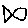
Label: fish